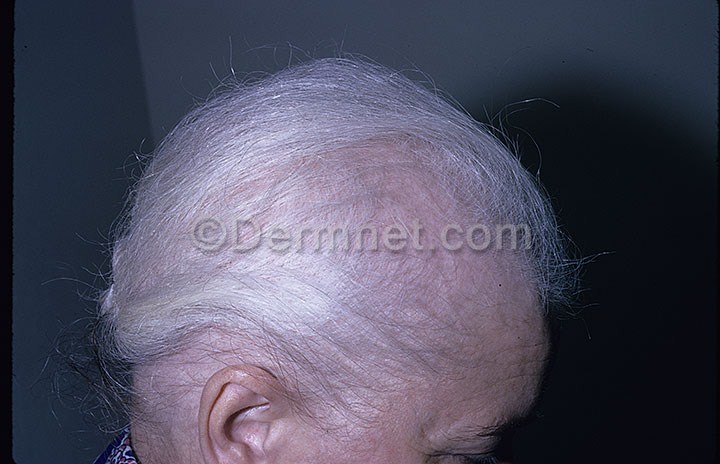
Disease: Hair Loss Photos Alopecia and other Hair Diseases